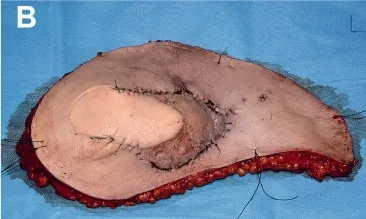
Intraoperative images. (B) Resected tumour.
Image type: medical_photograph (other_medical_photograph)